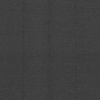
Label: dusty